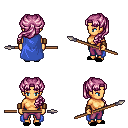
a pixel art fantasy rpg character, female body template, human, tanned skin, blue cape, magenta pants, pink princess hairstyle, leather bracers, black slippers, spear, four views (front, back, left, right), 2x2 character sprite sheet, small pixel art, hard edges, no anti-aliasing